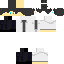
A male human skin with medium skin, wearing brown long hair dressed in a blue hoodie and black pants, featuring a closed mouth.